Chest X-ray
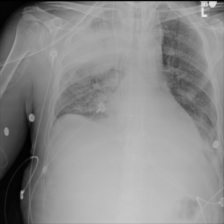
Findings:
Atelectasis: negative
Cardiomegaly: negative
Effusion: positive
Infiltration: negative
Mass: negative
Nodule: negative
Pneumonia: negative
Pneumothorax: negative
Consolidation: positive
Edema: negative
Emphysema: negative
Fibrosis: negative
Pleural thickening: negative
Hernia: negative